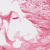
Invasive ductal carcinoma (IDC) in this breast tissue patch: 0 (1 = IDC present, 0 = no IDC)